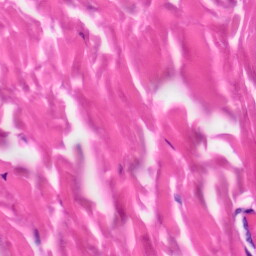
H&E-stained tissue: Skin